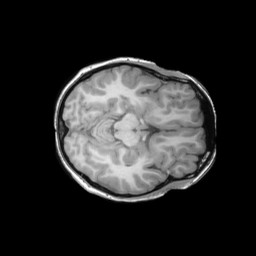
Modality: T1w
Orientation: axial
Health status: ill
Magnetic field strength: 3 T